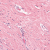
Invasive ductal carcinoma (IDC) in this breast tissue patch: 0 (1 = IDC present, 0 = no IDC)